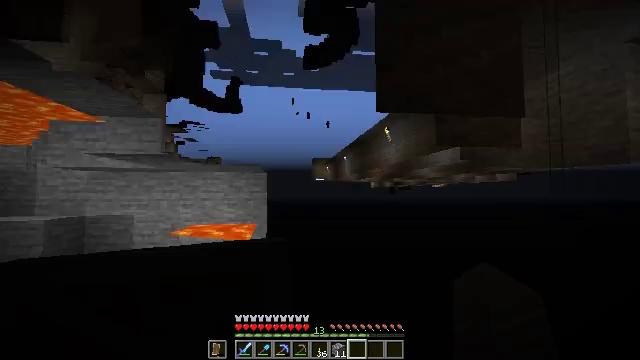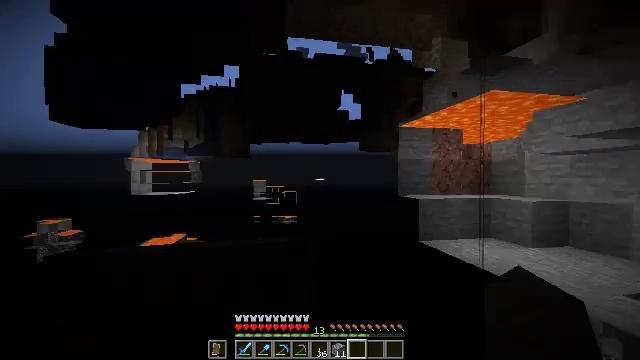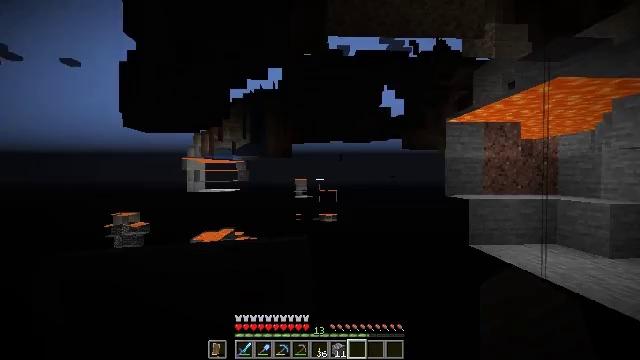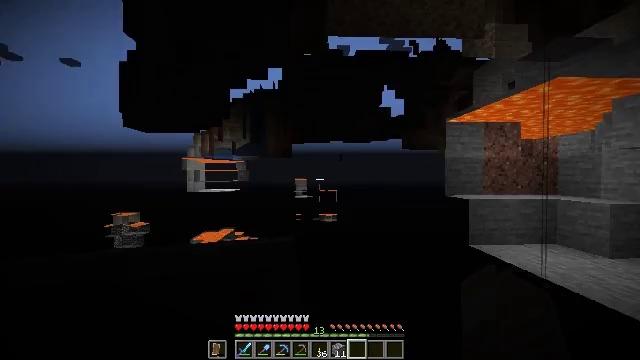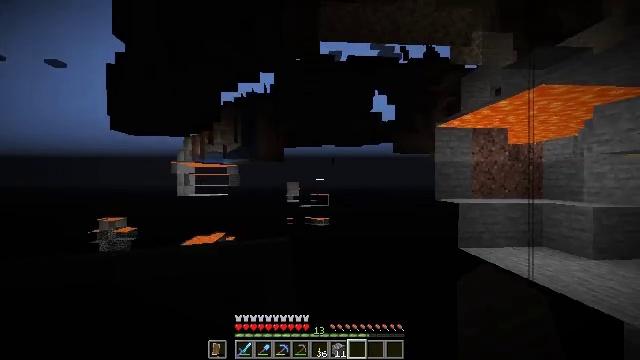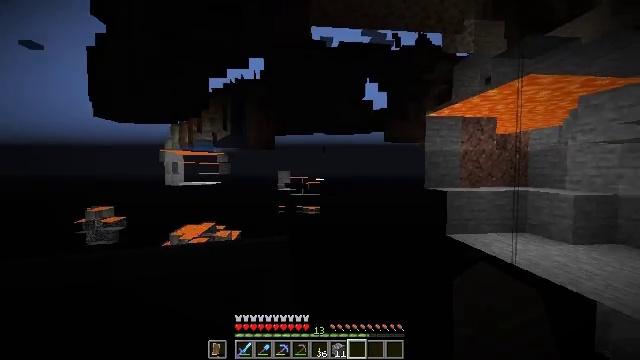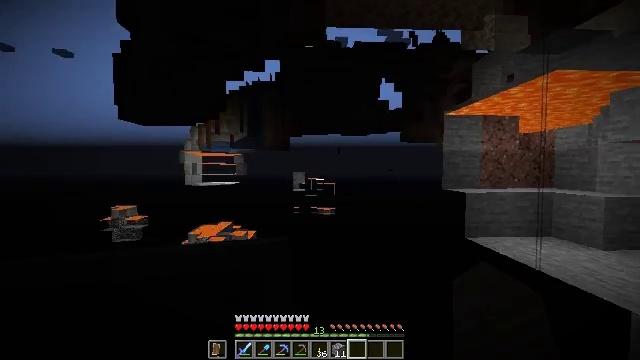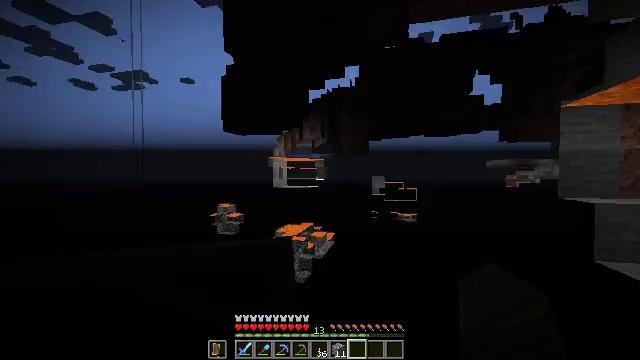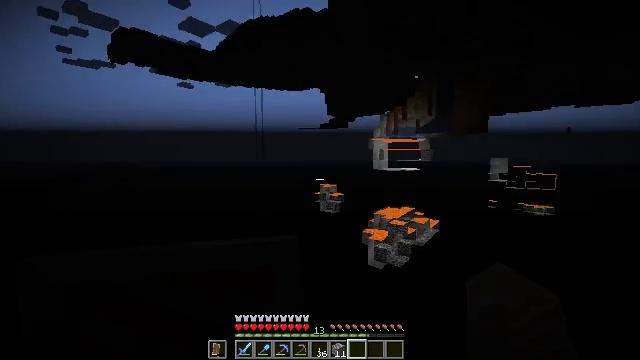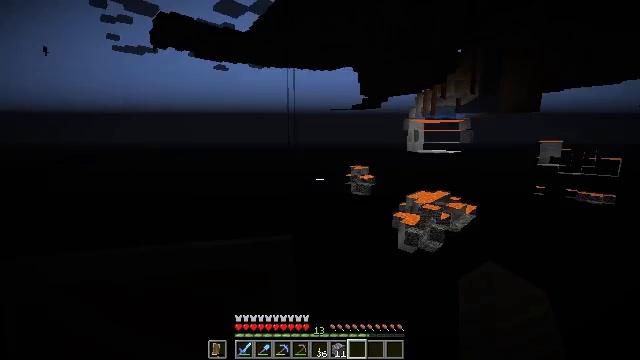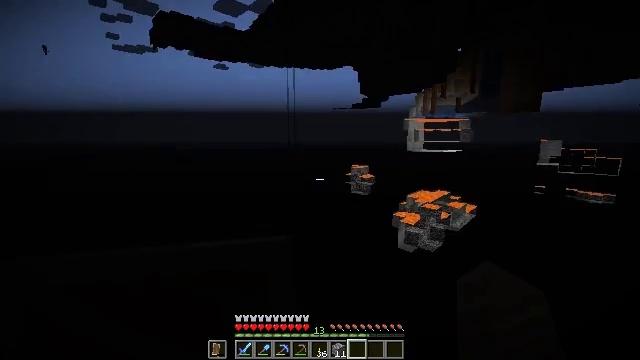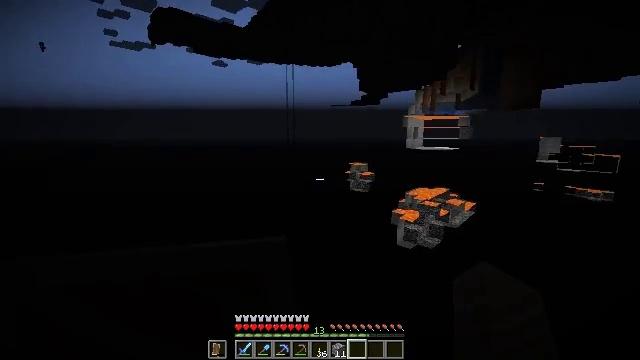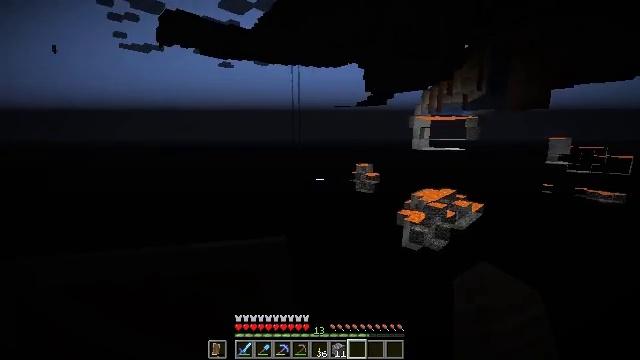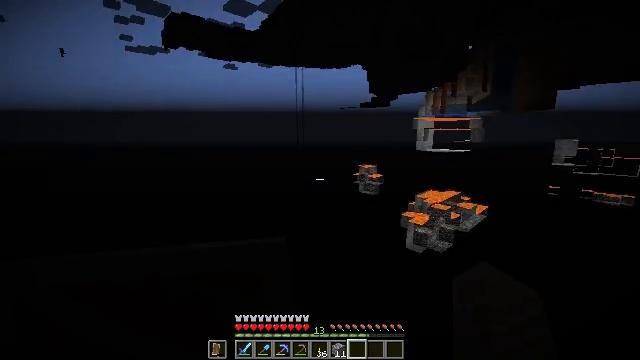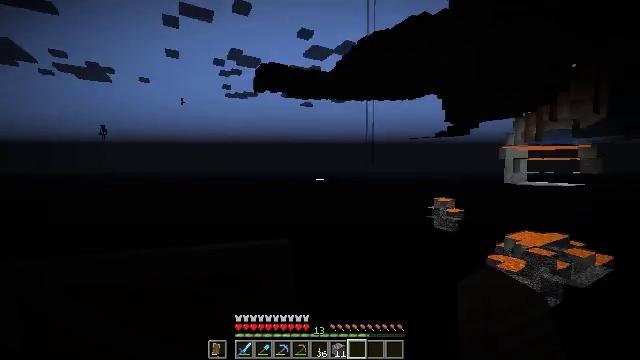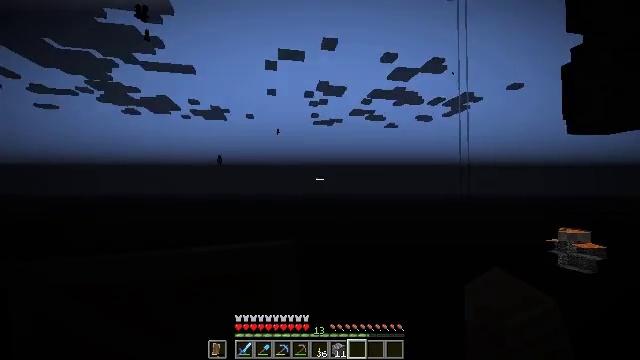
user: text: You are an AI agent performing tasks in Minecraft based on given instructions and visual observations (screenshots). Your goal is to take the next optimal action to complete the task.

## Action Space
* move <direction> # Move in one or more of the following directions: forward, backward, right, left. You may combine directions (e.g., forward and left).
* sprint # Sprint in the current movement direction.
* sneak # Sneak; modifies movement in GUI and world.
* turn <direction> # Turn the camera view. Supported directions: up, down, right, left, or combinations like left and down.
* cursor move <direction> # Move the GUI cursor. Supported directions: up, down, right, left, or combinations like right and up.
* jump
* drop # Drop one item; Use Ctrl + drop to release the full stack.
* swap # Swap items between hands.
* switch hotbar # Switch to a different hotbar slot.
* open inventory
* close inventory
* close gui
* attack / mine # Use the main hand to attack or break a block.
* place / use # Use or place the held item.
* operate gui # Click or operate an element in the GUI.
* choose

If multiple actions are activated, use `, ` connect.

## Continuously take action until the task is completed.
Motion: motion action
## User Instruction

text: Destroy the piston head component.
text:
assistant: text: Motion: no_op
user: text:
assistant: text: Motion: turn left
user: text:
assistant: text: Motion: no_op
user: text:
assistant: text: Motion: turn right
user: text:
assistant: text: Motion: turn right and down
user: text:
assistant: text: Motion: turn left
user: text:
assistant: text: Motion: turn left
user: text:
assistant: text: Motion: turn left and down
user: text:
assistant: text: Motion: turn left and down
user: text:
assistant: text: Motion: no_op
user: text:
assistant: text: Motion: no_op
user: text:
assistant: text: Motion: turn left
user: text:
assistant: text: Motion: no_op
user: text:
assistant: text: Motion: turn left and up
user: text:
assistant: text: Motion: turn left and up
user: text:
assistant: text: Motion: turn up
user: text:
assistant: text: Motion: no_op
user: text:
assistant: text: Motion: no_op
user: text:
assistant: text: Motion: turn left and up
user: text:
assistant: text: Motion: turn left and up
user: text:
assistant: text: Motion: turn left and up
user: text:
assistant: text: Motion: turn left and up
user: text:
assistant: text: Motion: no_op
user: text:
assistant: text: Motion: no_op
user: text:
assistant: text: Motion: no_op
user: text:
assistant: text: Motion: no_op
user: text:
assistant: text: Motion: no_op
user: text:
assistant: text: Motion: no_op
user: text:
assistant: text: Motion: turn left and down
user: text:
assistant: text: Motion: turn left and down